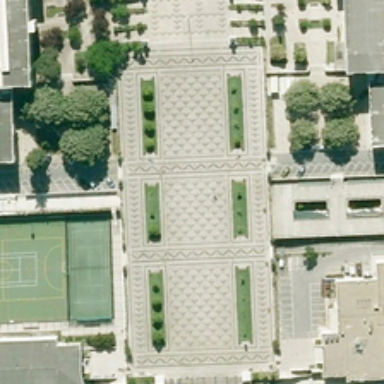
Several buildings and green trees are near a square .